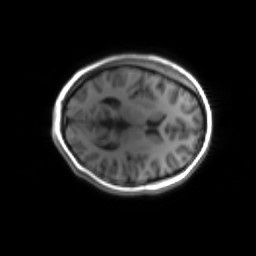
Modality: inplaneT1
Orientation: axial
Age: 19
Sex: female
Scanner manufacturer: siemens
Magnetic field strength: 3 T
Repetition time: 1.2 s
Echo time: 0.00251 s